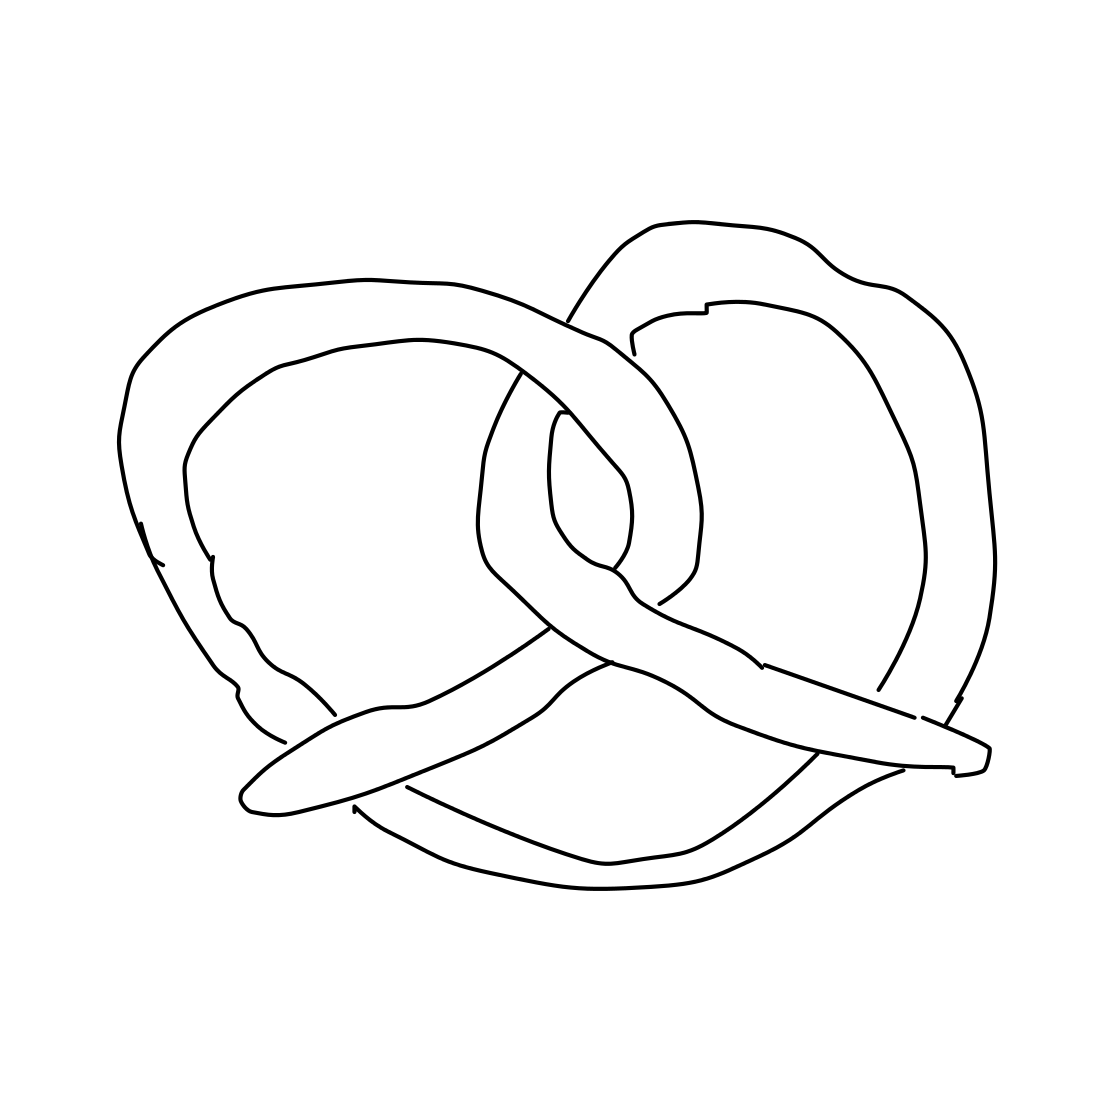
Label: pretzel